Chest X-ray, AP view. Patient: 43 years old, sex F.
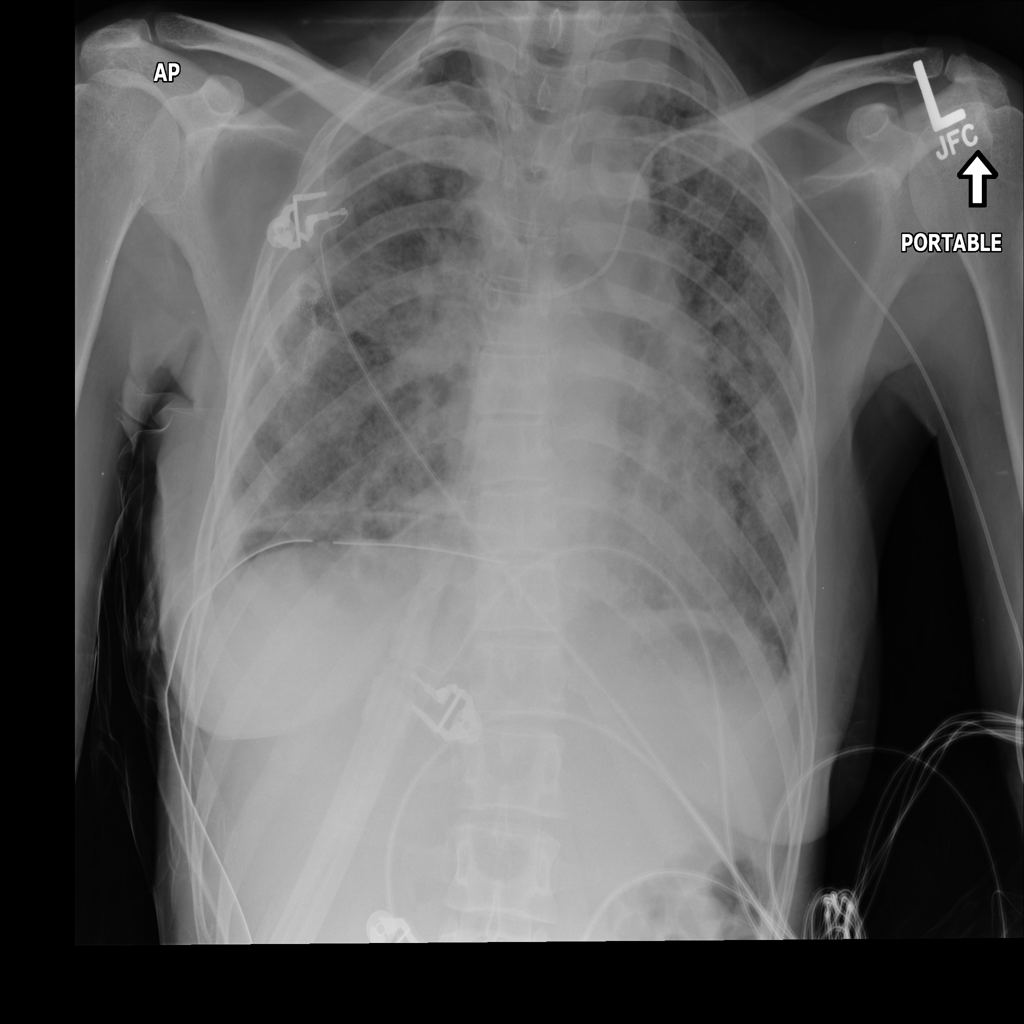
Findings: No Finding